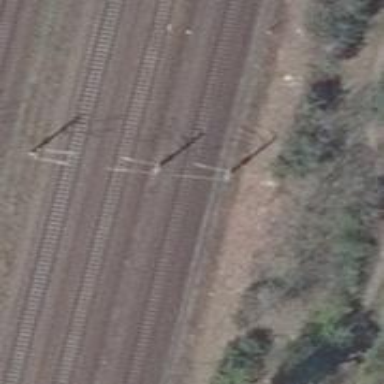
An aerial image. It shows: Milestone along the railway with catenary mast.